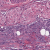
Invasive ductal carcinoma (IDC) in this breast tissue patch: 1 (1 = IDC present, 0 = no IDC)